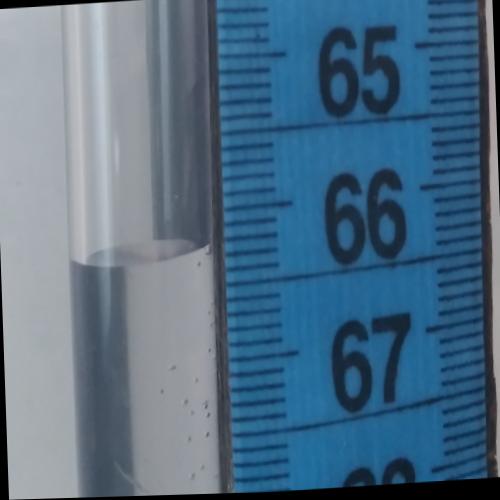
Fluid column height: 66.3 cm